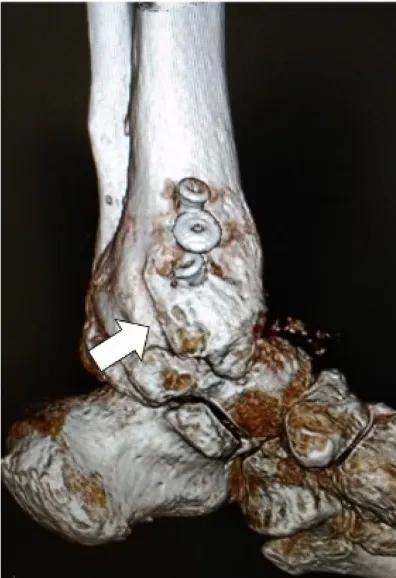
Postoperative computed tomography (CT) images. 3-DCT images.
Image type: radiology (ct)